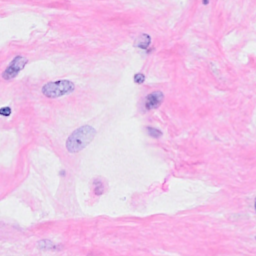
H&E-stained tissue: Breast